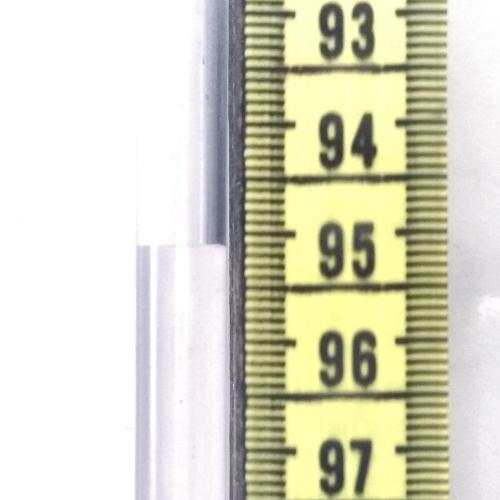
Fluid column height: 95.1 cm